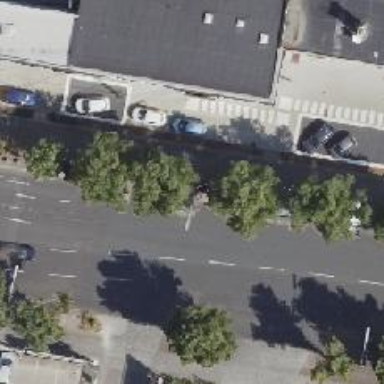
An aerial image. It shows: There is parking obstacle present in the area.